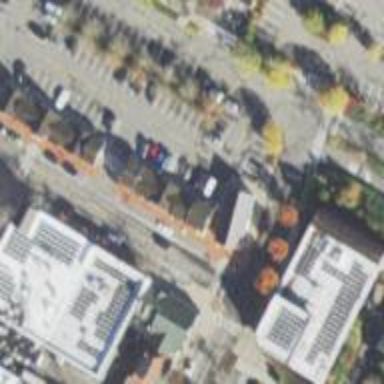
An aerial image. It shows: Parking space.